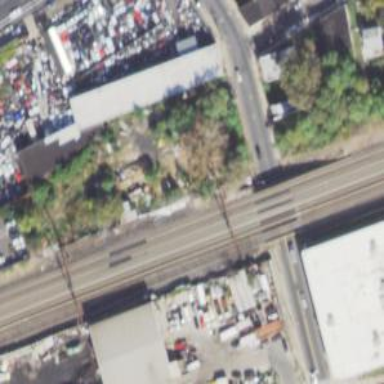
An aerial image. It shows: Bridge over electrified railway with contact line.